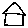
Label: house